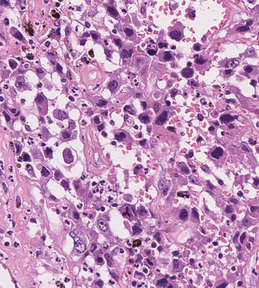
Tumor epithelial tissue: yes
Tumor-associated stroma tissue: yes
Normal tissue: no